Field crop: maize
Growth stage: 1
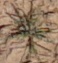
Species: lolium